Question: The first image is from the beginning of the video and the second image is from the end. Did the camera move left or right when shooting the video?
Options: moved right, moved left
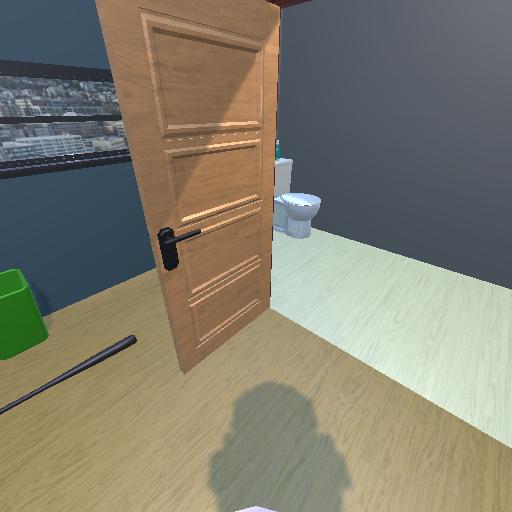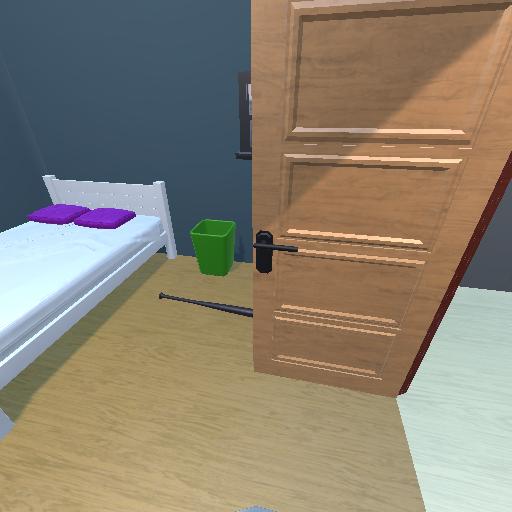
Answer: moved right